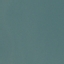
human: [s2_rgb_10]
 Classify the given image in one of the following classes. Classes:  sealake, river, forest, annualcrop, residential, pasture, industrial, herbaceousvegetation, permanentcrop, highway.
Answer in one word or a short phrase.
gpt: SeaLake